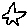
Label: star